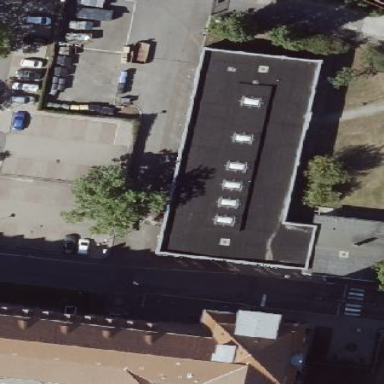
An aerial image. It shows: Office building with flat roof.